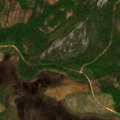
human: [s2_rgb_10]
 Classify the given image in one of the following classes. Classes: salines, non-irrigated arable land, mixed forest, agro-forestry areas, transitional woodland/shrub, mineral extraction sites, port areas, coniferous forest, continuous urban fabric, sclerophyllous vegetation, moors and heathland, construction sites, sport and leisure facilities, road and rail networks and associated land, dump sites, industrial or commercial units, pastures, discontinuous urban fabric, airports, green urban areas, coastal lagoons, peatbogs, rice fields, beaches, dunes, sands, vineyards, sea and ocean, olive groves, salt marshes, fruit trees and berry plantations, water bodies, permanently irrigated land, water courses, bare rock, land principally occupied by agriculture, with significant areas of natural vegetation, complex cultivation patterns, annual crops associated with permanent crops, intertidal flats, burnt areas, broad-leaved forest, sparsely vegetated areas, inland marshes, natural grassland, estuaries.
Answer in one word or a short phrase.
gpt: mixed forest, transitional woodland/shrub, peatbogs